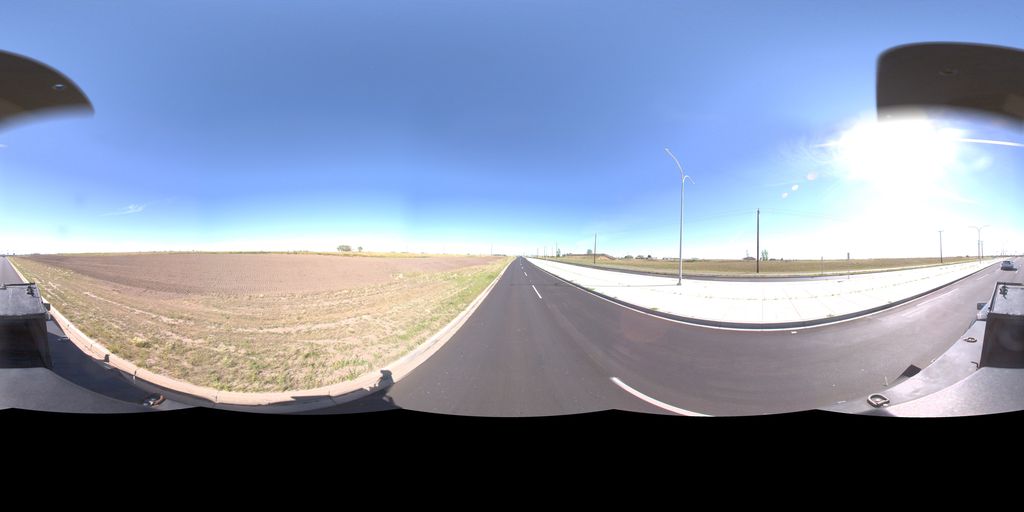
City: saskatoon